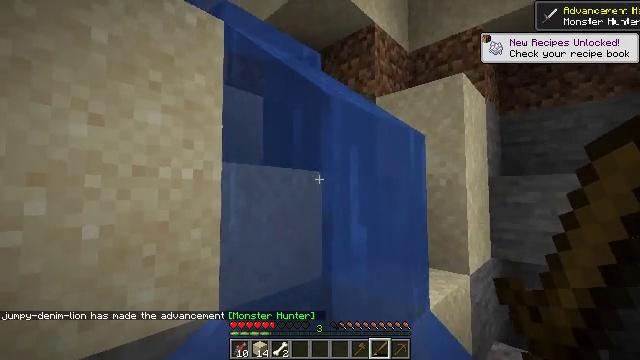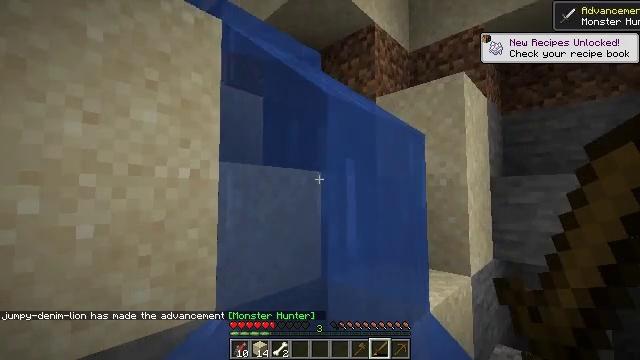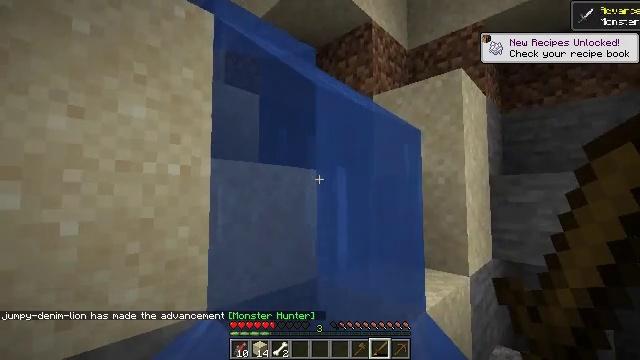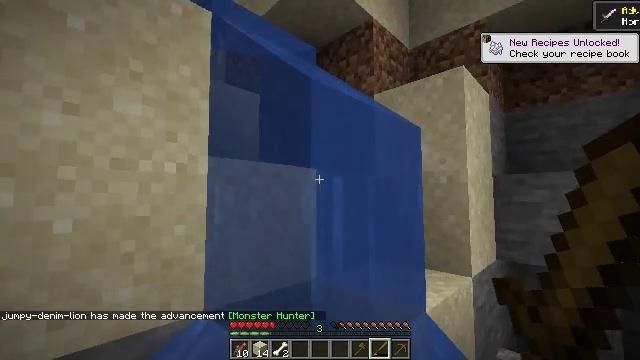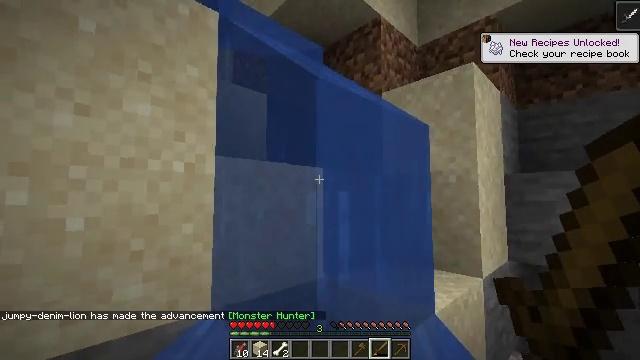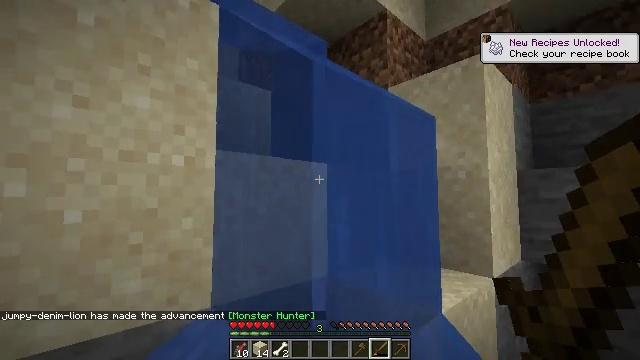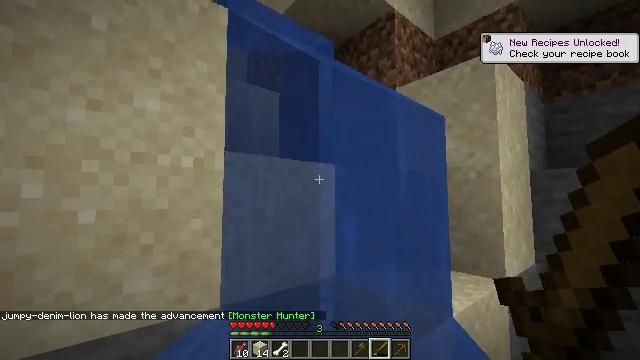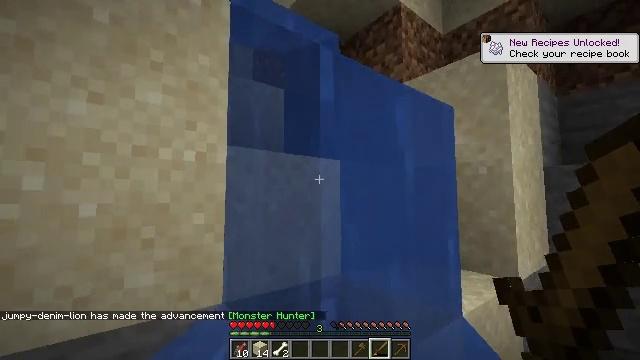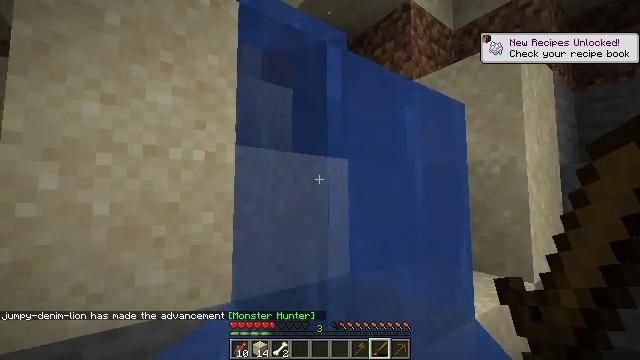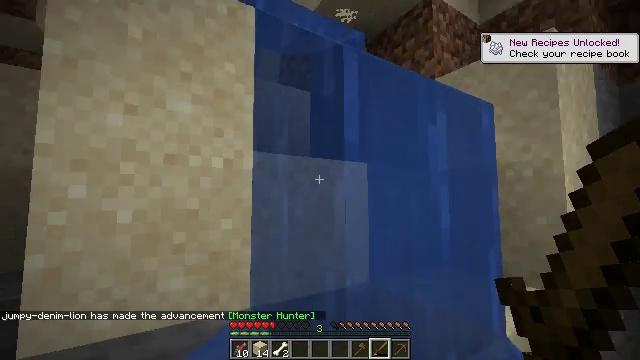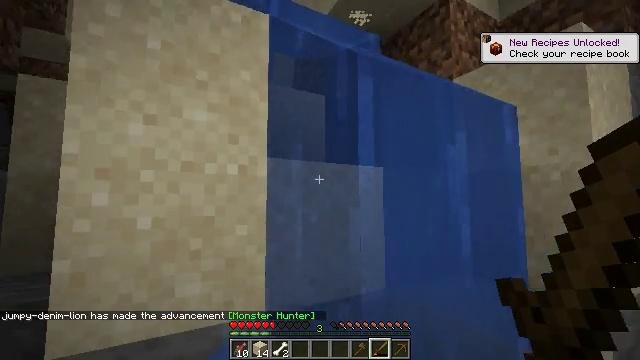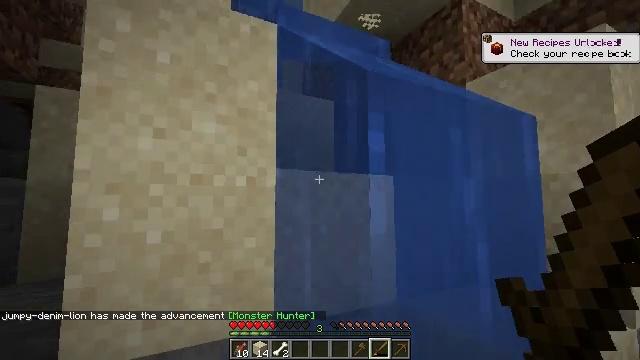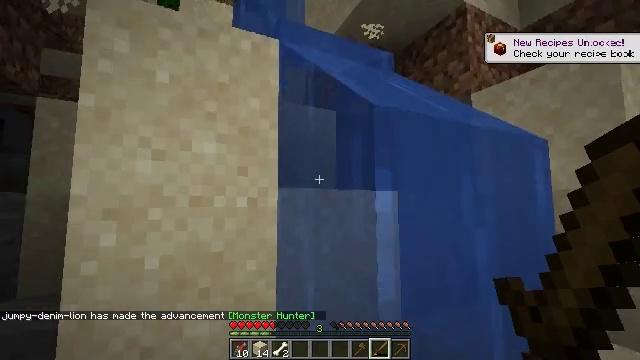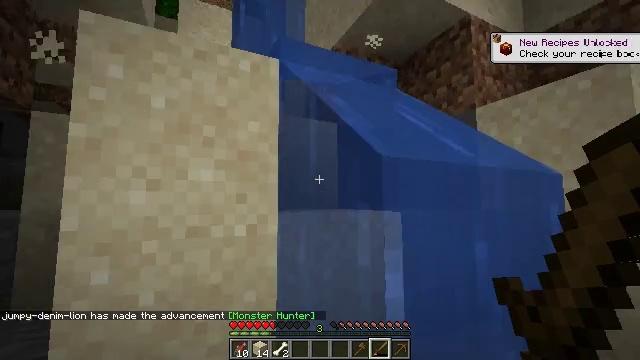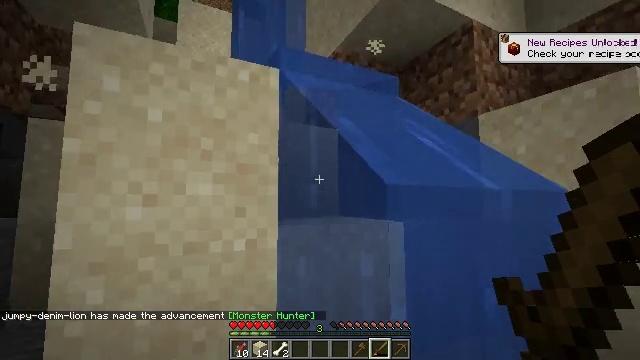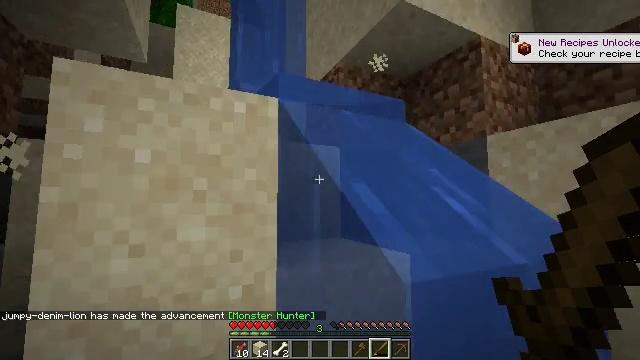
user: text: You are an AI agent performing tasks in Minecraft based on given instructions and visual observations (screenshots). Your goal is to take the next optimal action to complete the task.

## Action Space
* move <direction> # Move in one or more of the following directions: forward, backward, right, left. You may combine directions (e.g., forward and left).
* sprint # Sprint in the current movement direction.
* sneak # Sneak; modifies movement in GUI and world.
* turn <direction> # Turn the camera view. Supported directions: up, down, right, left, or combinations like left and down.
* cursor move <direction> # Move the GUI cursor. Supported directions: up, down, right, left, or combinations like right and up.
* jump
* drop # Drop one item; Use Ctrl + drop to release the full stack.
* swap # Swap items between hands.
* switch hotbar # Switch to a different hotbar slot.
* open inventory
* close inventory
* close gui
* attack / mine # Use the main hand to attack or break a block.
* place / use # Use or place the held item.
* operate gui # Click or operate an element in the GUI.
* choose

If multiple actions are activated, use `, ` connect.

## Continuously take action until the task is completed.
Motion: motion action
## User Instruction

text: Collect sand to make glass.
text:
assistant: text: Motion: move forward and move right
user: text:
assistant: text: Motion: move forward and move right
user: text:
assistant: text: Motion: move forward
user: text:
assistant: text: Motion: move forward, turn left
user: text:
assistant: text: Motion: move forward, turn left
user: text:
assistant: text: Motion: move forward, turn left
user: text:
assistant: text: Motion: move forward, turn left
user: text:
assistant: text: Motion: move forward, turn left, jump
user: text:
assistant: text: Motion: move forward, turn left, jump
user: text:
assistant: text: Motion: move forward, turn left, jump
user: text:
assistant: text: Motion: move forward, turn left, jump
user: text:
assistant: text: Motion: move forward, jump
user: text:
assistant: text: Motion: move forward, jump
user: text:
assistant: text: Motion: move forward, jump
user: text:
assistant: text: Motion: move forward, jump
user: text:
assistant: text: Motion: move forward, jump
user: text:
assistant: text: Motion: move forward, jump
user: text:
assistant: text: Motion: move forward and move right, jump
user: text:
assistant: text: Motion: move forward and move right, jump
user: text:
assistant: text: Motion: move forward and move right, turn left, jump
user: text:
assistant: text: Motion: move forward and move right, turn left, jump
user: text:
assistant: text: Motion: move forward and move right, turn left, jump
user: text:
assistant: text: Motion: move forward, turn left, jump
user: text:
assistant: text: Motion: move forward, turn left, jump
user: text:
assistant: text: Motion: move forward, turn left, jump
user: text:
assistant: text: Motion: move forward, jump
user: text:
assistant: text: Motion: move forward, jump
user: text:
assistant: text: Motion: move forward, turn left, jump
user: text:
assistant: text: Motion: move forward, jump
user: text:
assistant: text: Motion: move forward, jump